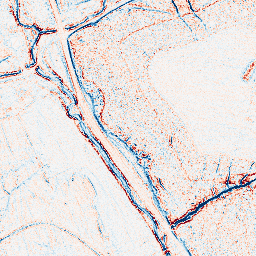
Category: edge_preserving
Decomposition family: anisotropic_diffusion
Decomposition parameters: iterations: 5
kappa: 50
gamma: 0.1
Upsampling method: edge_directed
Upsampling parameters: scale: 4
Upsampling scale: 4